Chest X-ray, PA view. Patient: 36 years old, sex F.
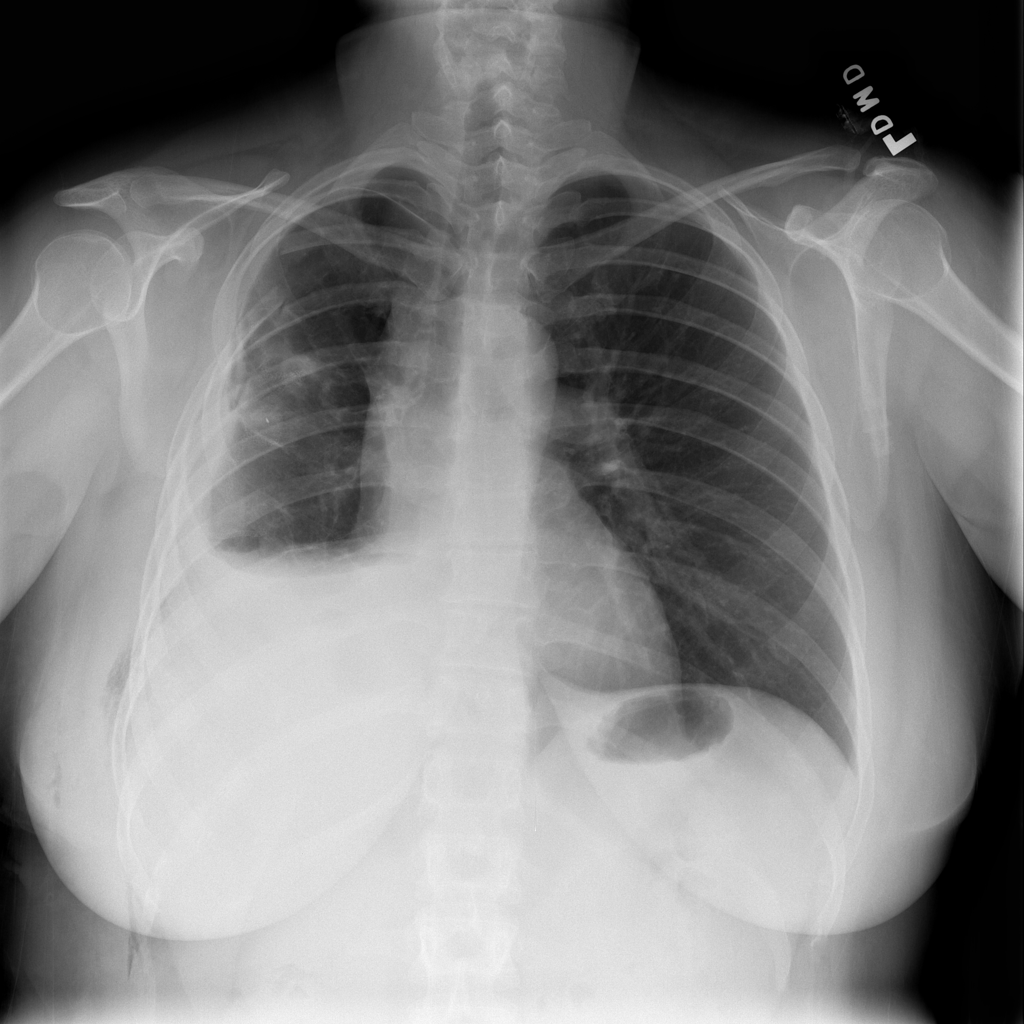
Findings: Effusion, Pneumothorax